Question: Find the horizontal coordinate of the first time the ball hits the ground. The result is rounded down to the nearest integer. Note that there is no energy loss in the event of a collision
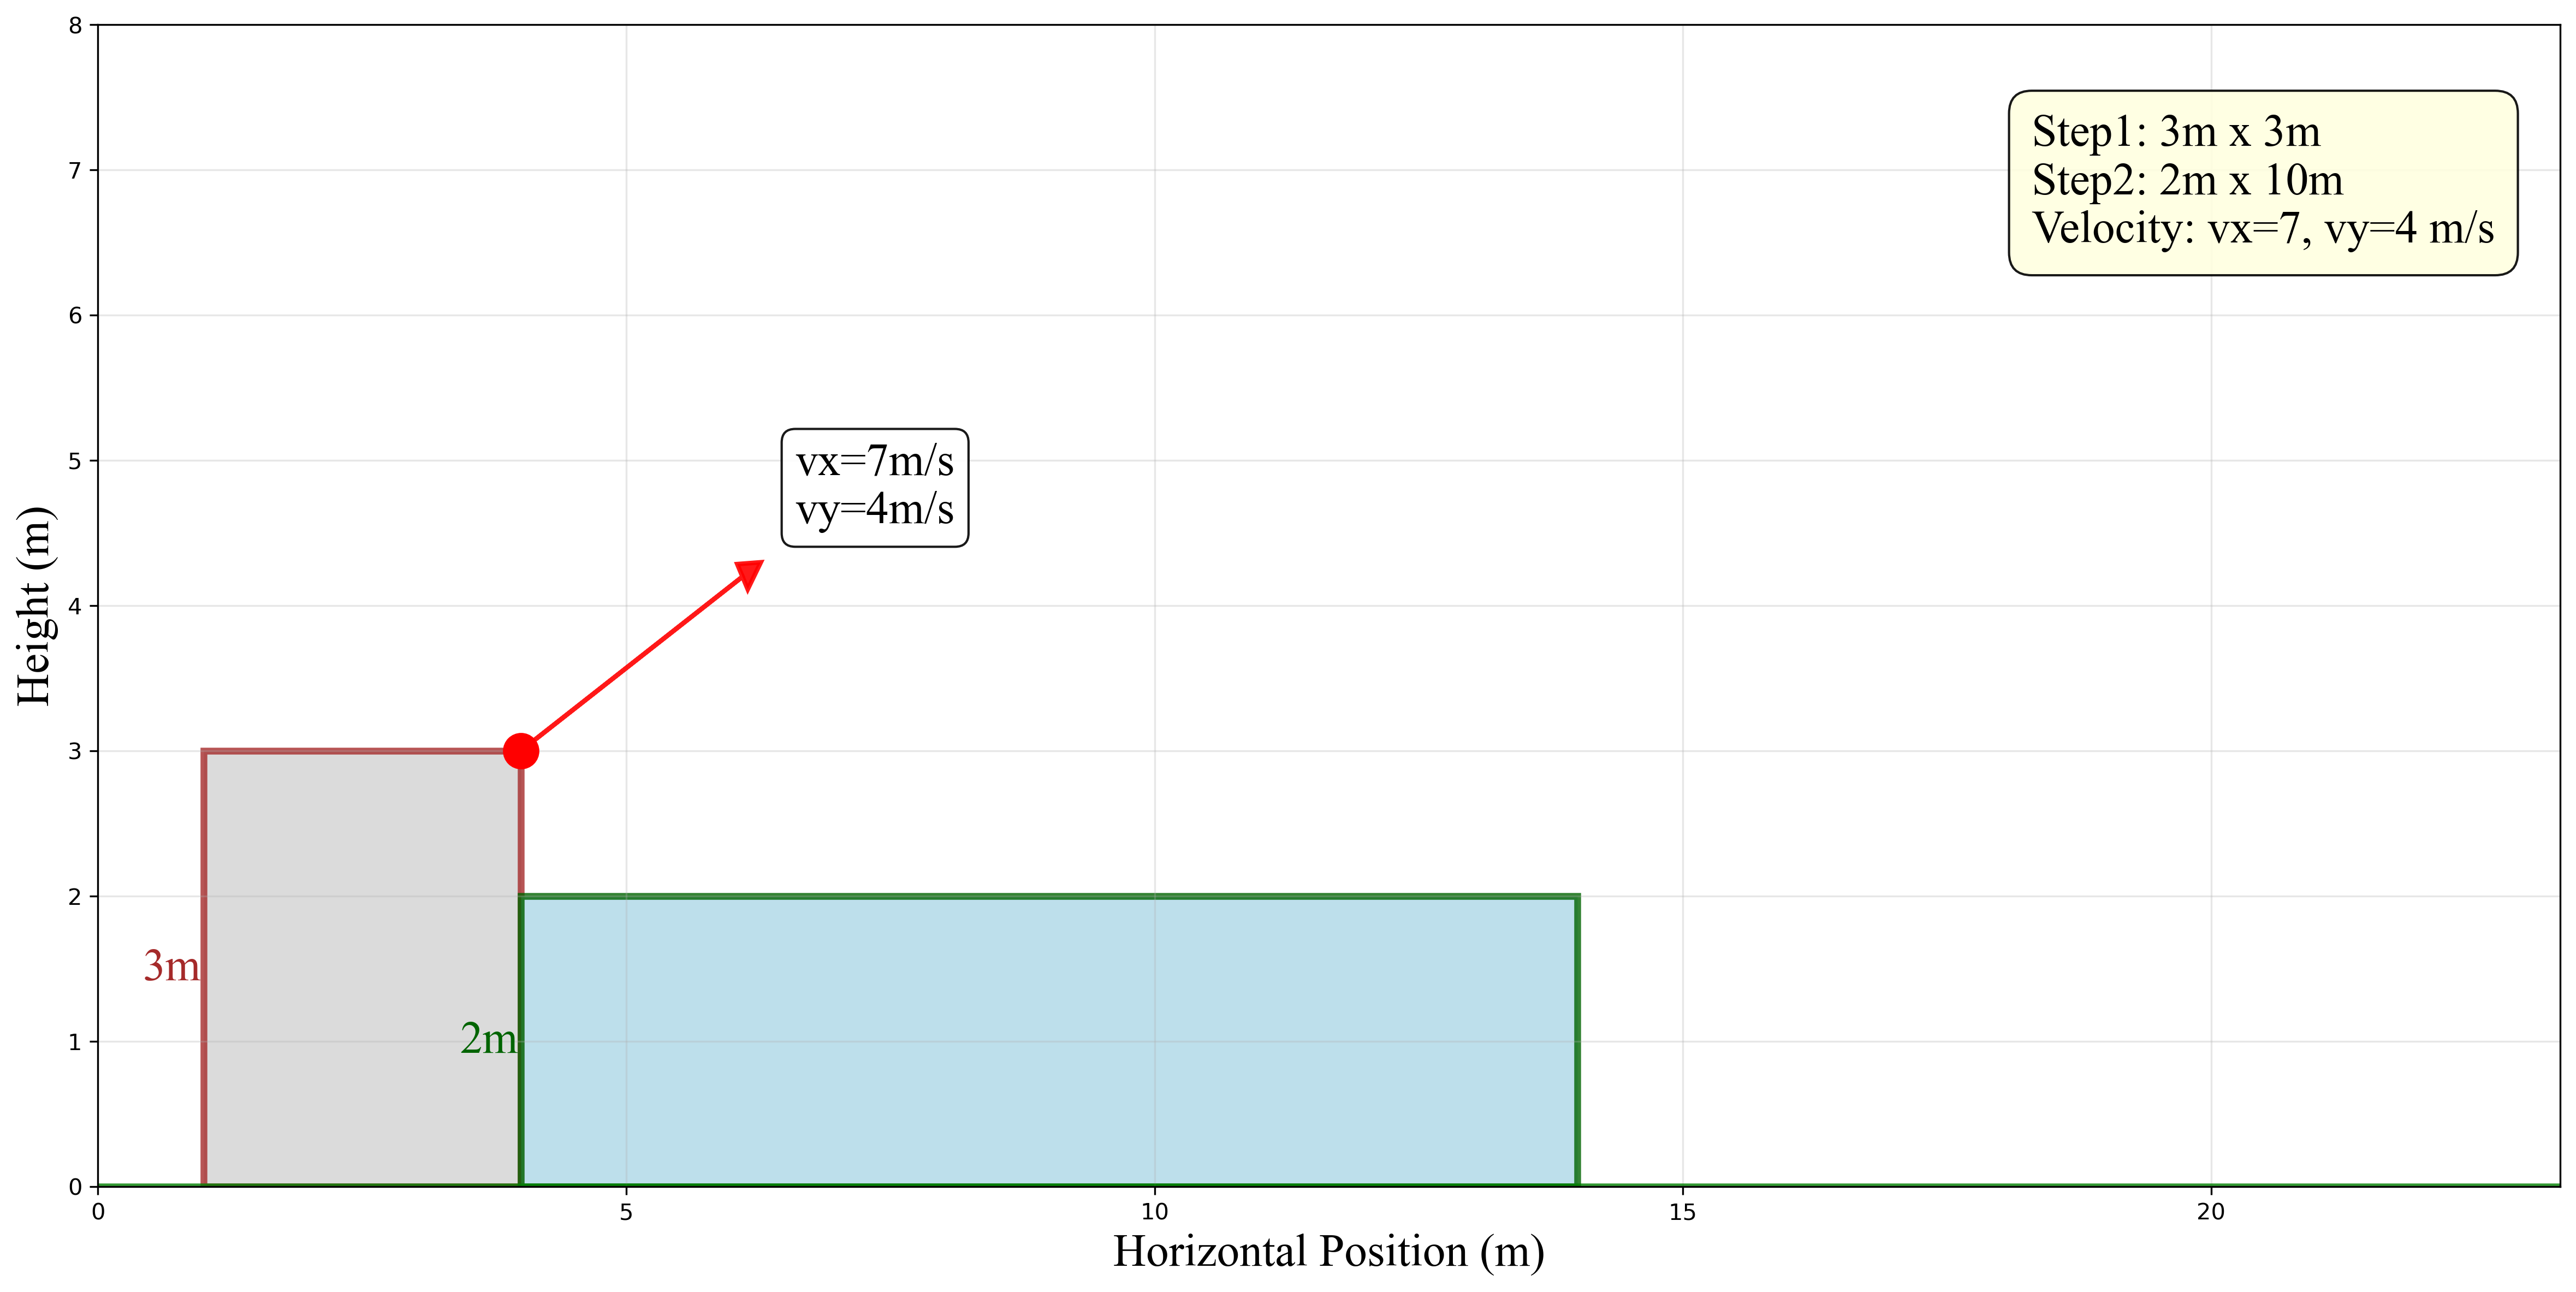
Answer: 21